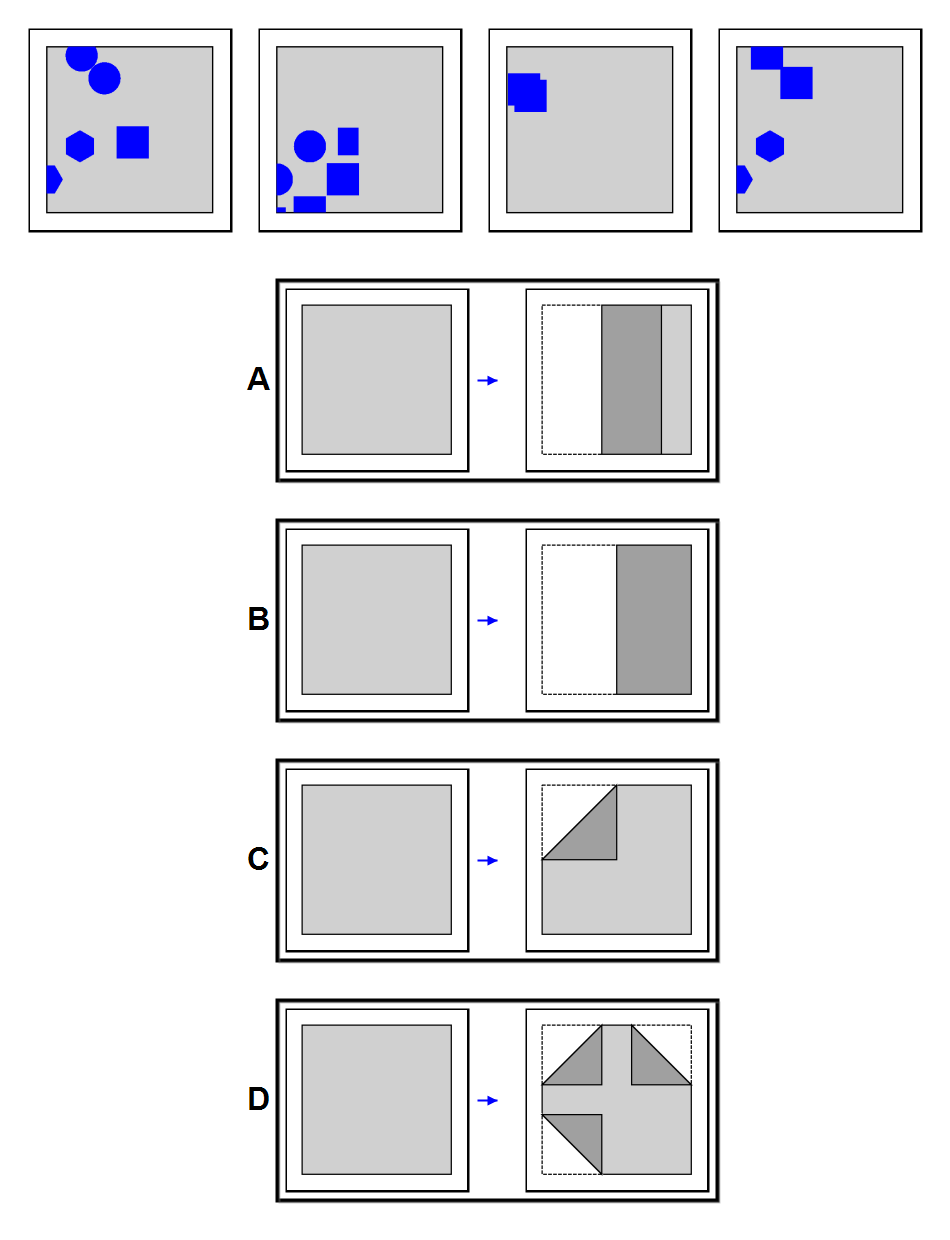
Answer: D